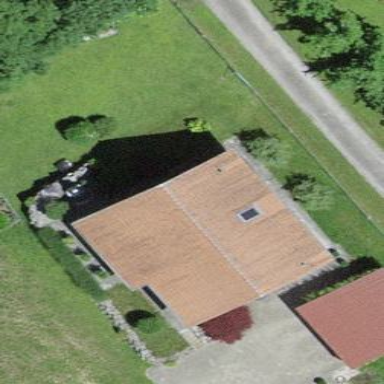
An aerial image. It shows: Residential building.